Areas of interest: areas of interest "Home Appliance and Electronics Store"
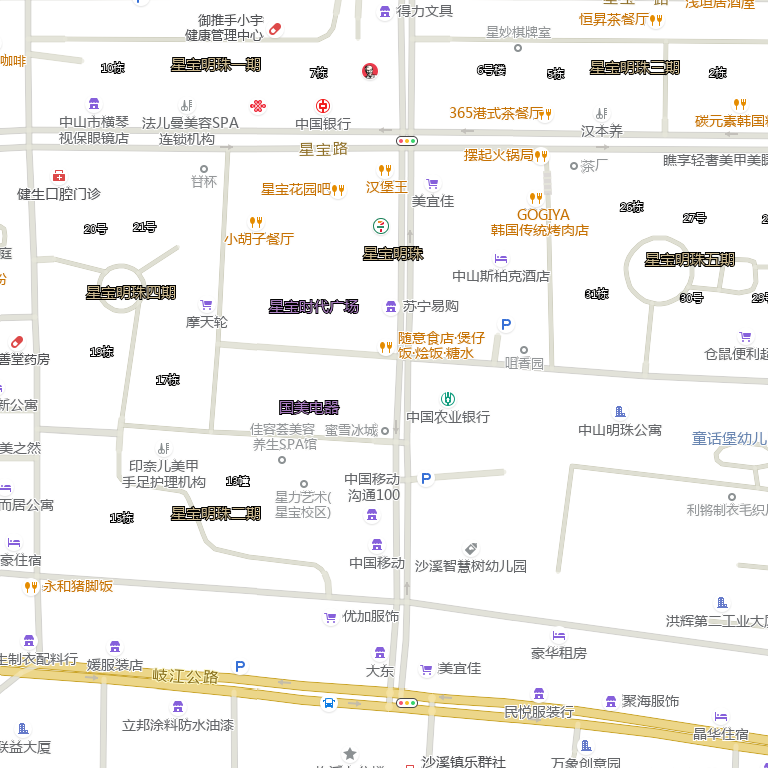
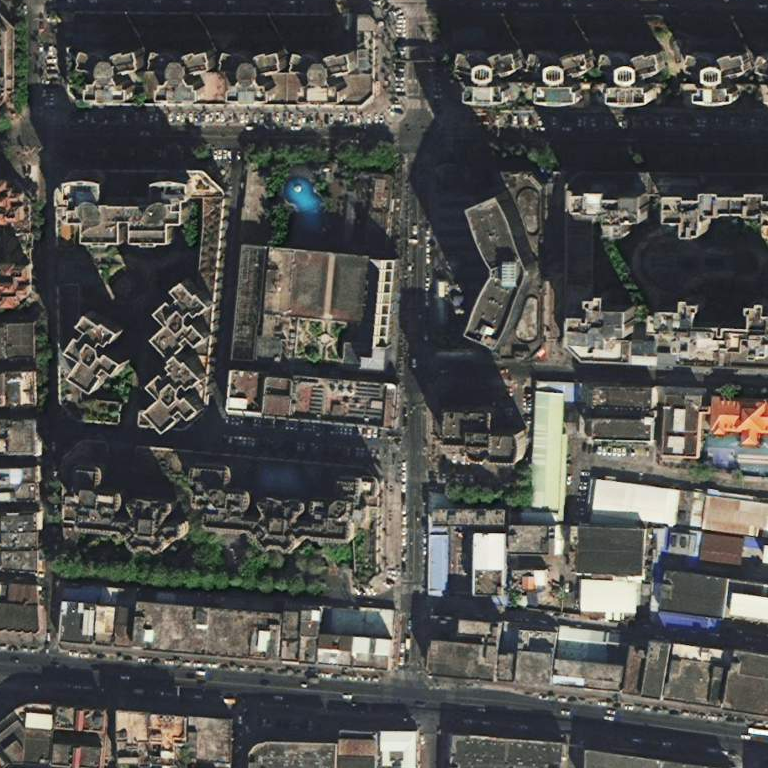